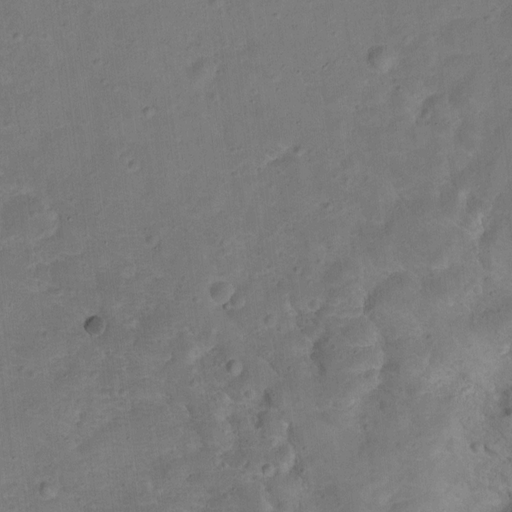
Classes present: Background